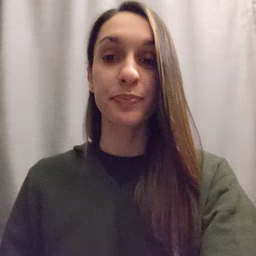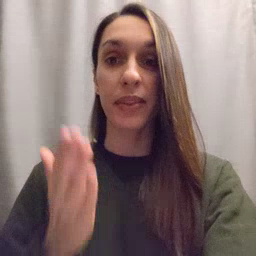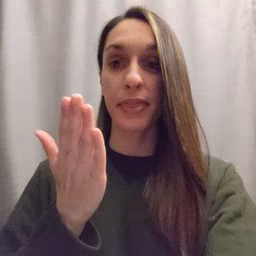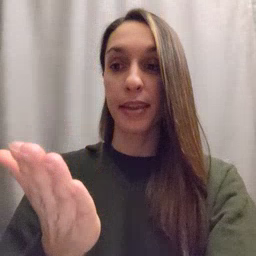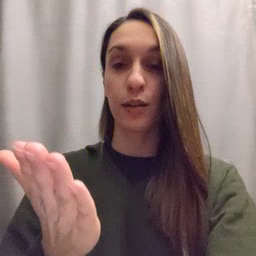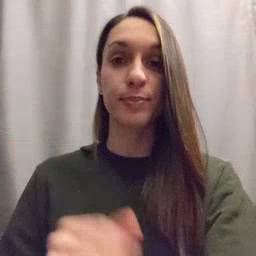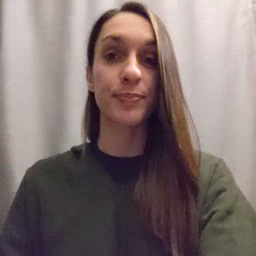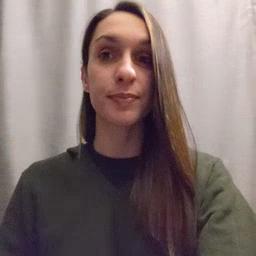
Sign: there